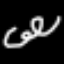
Label: squiggle